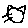
Label: cat